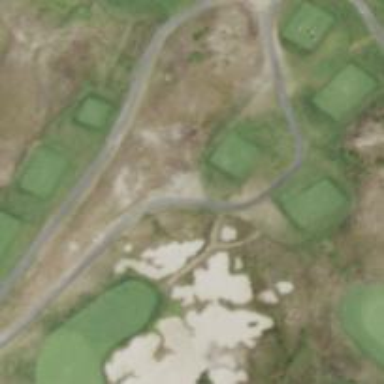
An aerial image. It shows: Pathway for golfing.